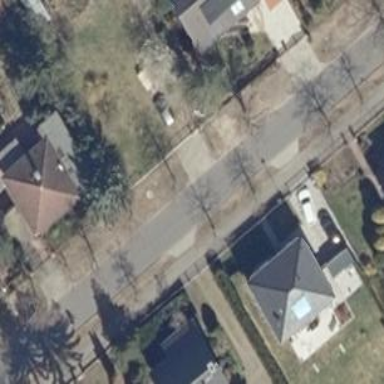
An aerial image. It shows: Smooth asphalt road in residential area.